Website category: movie
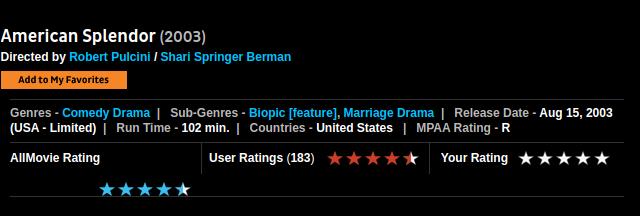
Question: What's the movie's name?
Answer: American Splendor

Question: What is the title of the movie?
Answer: American Splendor

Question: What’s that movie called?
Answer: American Splendor

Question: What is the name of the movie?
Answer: American Splendor

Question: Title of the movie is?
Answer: American Splendor

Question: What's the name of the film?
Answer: American Splendor

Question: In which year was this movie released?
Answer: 2003

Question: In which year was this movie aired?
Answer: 2003

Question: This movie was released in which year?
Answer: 2003

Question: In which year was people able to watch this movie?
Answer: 2003

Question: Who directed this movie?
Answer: Robert Pulcini / Shari Springer Berman

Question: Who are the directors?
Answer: Robert Pulcini / Shari Springer Berman

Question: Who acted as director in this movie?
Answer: Robert Pulcini / Shari Springer Berman

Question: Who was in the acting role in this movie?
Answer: Robert Pulcini / Shari Springer Berman

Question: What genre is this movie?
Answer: Comedy Drama

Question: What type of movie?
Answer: Comedy Drama

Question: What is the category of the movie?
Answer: Comedy Drama

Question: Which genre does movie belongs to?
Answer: Comedy Drama

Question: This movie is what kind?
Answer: Comedy Drama

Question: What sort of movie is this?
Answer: Comedy Drama

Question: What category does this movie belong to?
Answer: Comedy Drama

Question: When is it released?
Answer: Aug 15, 2003 (USA - Limited)

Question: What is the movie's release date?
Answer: Aug 15, 2003 (USA - Limited)

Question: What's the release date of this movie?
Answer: Aug 15, 2003 (USA - Limited)

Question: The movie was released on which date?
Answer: Aug 15, 2003 (USA - Limited)

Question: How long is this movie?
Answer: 102 min.

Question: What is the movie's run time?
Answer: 102 min.

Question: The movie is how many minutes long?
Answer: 102 min.

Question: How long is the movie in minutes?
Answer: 102 min.

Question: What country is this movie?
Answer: United States

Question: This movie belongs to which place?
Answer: United States

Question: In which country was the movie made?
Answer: United States

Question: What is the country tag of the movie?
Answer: United States

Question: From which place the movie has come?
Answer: United States